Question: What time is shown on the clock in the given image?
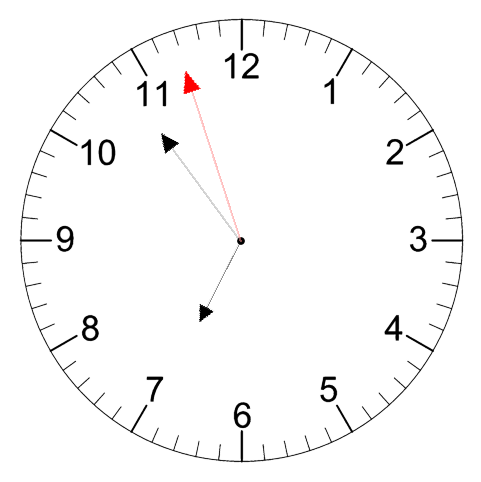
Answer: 06:53:57